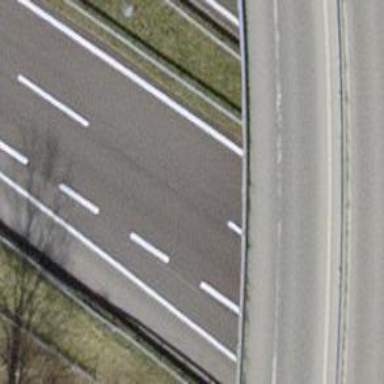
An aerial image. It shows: Asphalt motorway.